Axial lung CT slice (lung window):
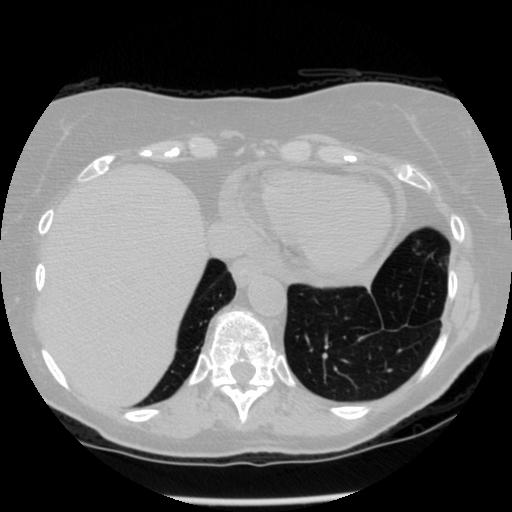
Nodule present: no